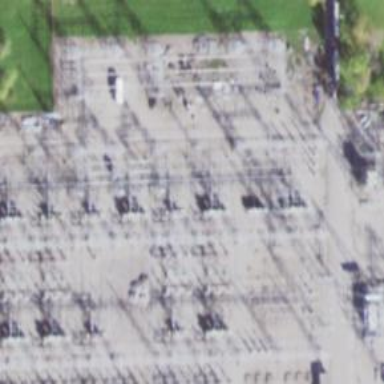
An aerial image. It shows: Switch for power supply.